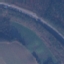
Land use / land cover class: Highway